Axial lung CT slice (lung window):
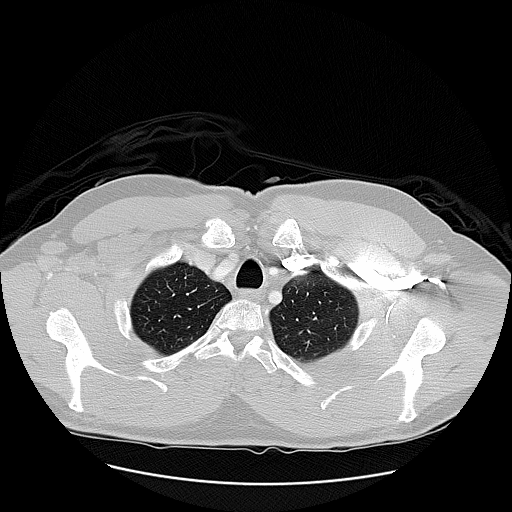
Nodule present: no